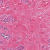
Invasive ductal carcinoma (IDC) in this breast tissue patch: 0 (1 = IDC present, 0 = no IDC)